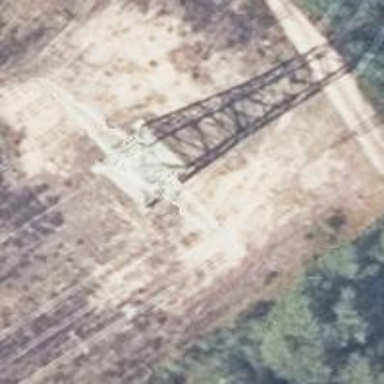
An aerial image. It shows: Power line is depicted.